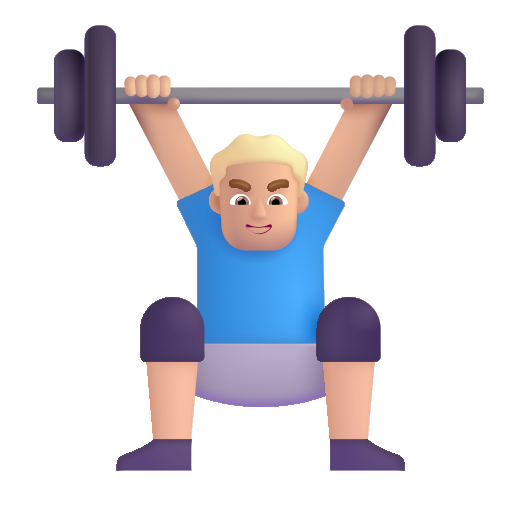
man lifting weights color  light